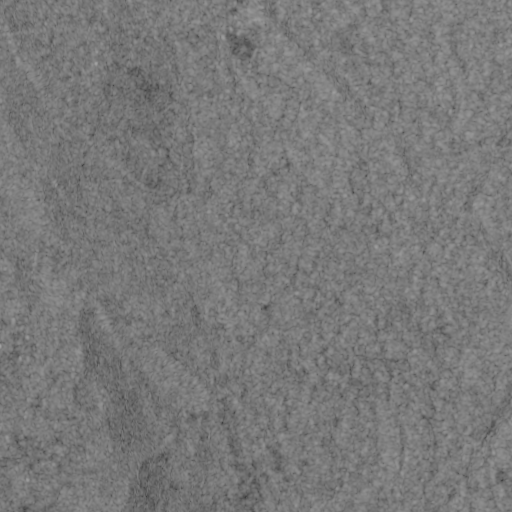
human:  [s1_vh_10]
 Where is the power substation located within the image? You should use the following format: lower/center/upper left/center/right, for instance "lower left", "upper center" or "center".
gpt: The power substation is located in the lower right of the image.
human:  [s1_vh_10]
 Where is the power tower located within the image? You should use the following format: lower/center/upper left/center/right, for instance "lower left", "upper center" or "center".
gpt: The power tower is located in the upper right of the image.
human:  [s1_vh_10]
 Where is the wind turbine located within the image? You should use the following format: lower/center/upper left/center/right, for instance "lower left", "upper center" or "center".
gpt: The wind turbine is located in the lower right of the image.
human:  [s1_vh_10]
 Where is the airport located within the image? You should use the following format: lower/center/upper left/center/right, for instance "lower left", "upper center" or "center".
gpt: There is no airport in the image.

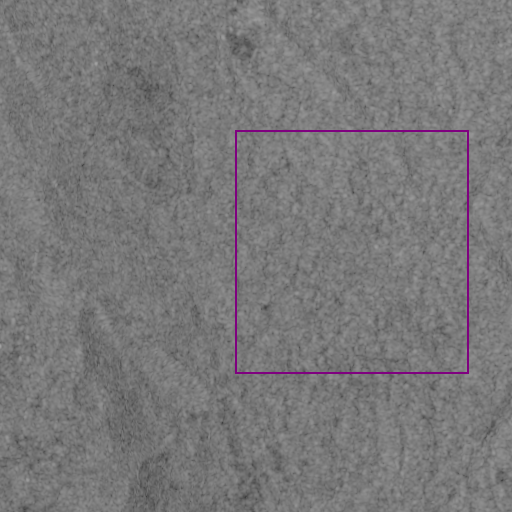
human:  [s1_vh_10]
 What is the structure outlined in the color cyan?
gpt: There is no cyan outline.
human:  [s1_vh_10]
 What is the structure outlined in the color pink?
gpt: There is no structure outlined in pink.